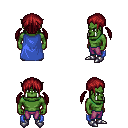
a pixel art fantasy rpg character, male body template, orc, green skin, blue cape, magenta pants, brunette twin-tailed hairstyle, metal boots, four views (front, back, left, right), 2x2 character sprite sheet, small pixel art, hard edges, no anti-aliasing